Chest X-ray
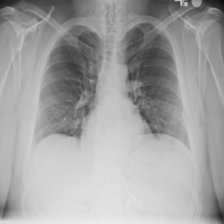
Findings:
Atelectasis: negative
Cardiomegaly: negative
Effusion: negative
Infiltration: negative
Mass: negative
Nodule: negative
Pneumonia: negative
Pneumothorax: negative
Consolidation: negative
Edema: negative
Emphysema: negative
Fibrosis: negative
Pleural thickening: negative
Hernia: positive